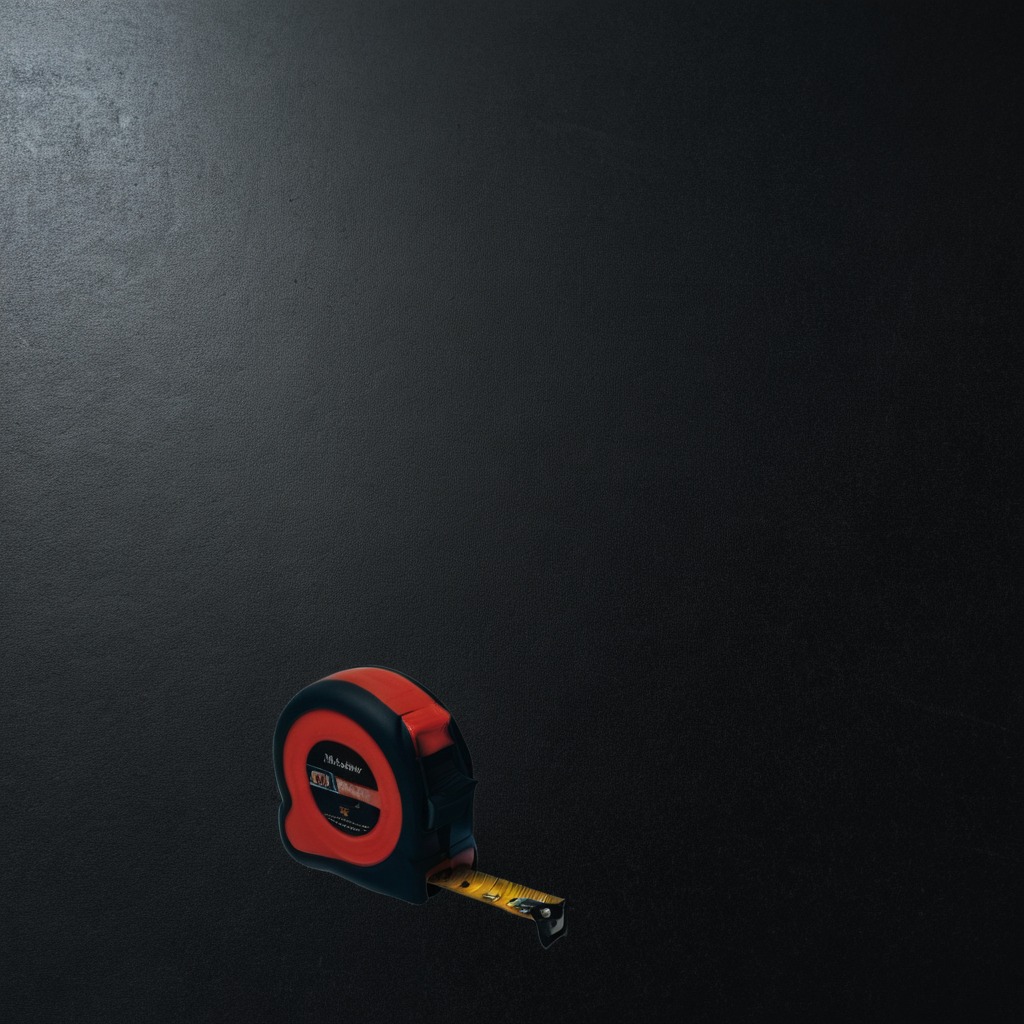
A measuring tape is lying on the clean granite tabletop covered with a black rubber mat inside a workshop at night.